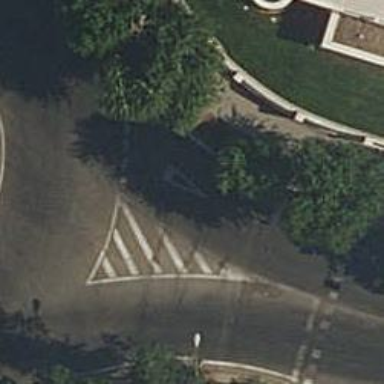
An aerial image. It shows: Road with "give way" sign.